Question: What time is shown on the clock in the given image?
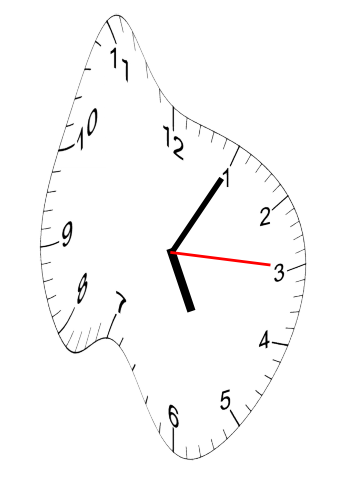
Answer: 05:05:15